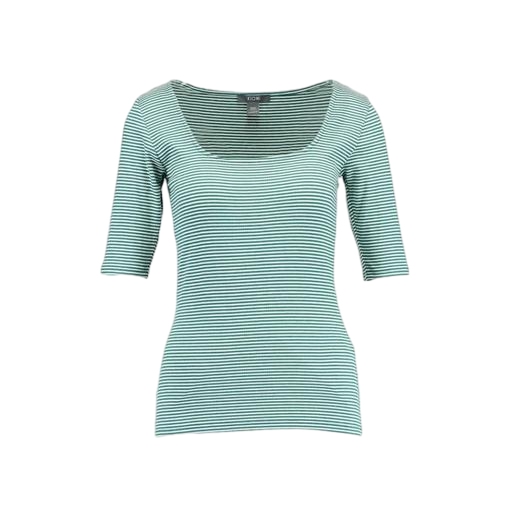
striped tight fitting tee, green scoop-neck tee, green scoop neck t-shirt, white background